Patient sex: M
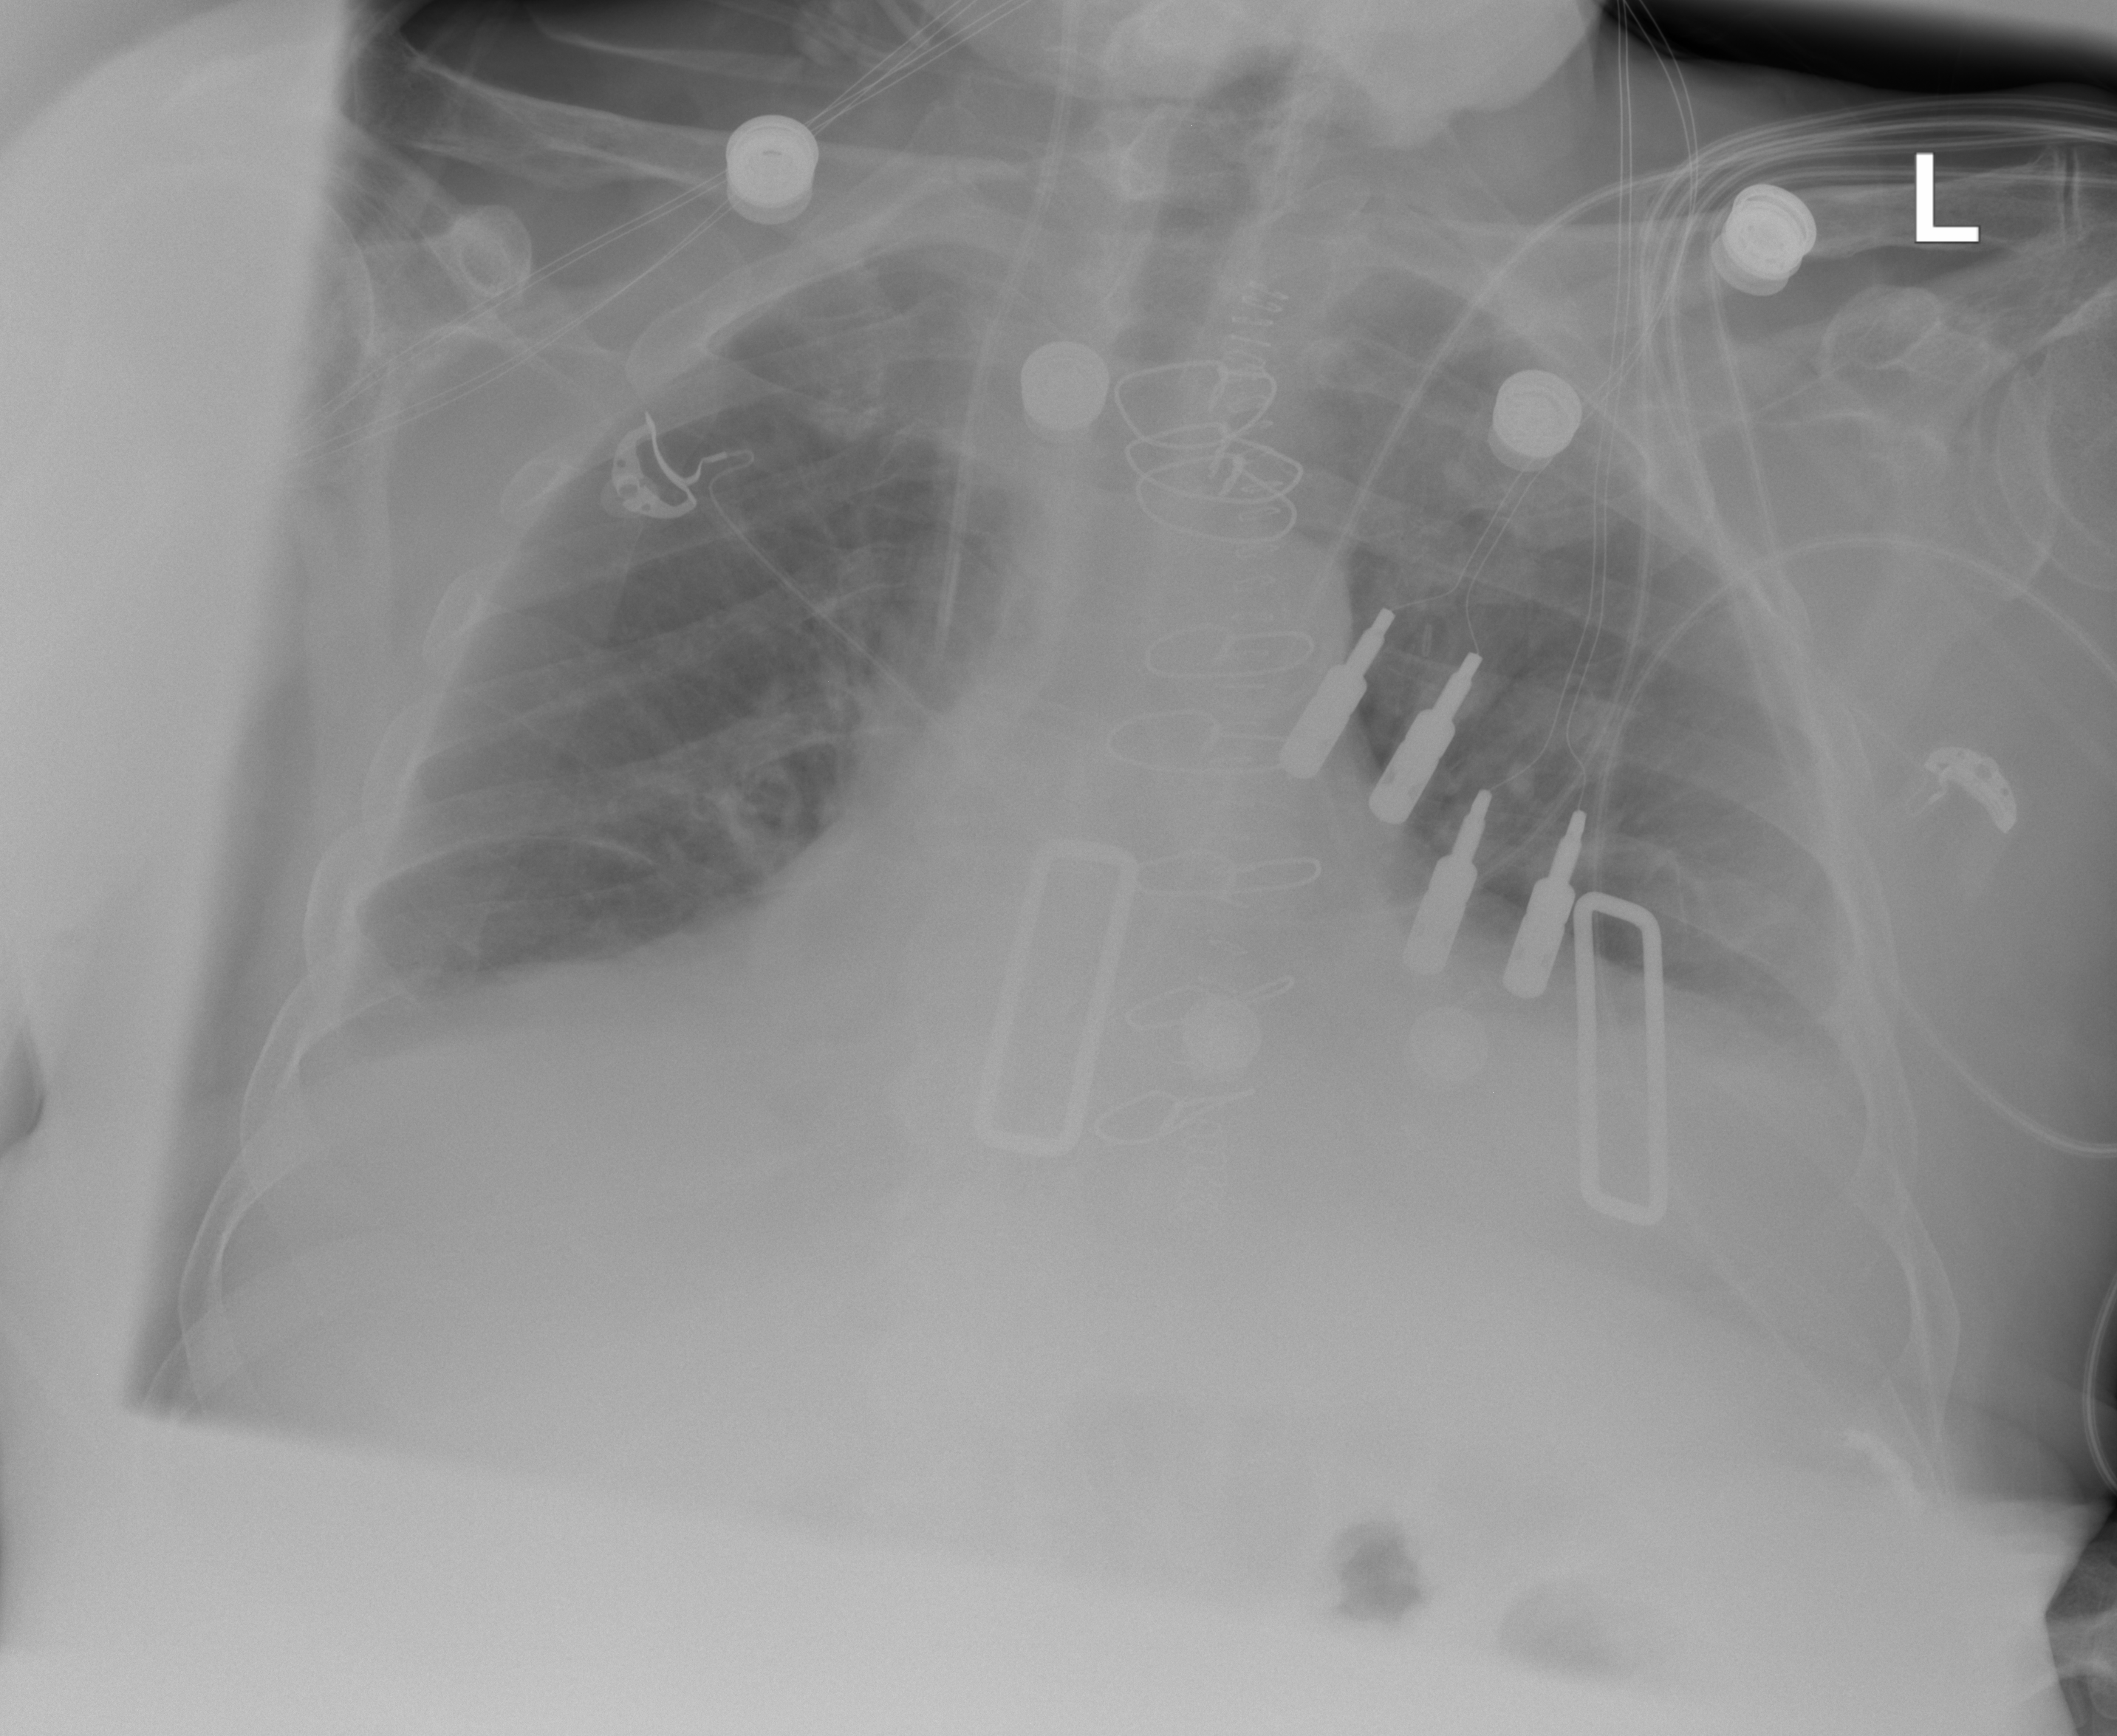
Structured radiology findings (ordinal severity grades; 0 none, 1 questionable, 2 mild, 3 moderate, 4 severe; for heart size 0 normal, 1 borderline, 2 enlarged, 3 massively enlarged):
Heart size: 2
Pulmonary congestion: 3
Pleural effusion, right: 1
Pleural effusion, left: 2
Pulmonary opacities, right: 2
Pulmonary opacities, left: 2
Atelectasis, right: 2
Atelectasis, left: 2